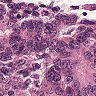
Metastatic tissue present: yes